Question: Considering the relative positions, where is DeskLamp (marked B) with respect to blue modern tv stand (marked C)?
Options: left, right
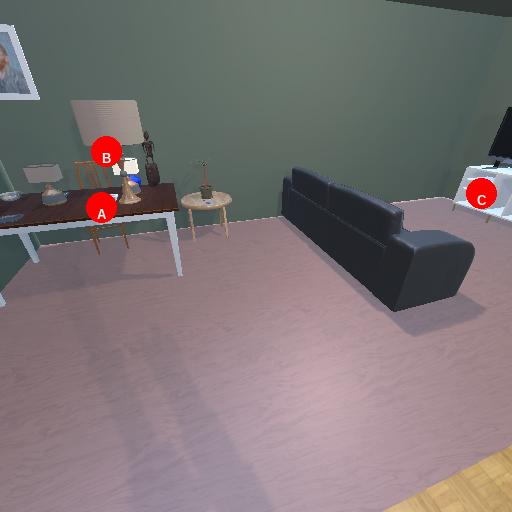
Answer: left